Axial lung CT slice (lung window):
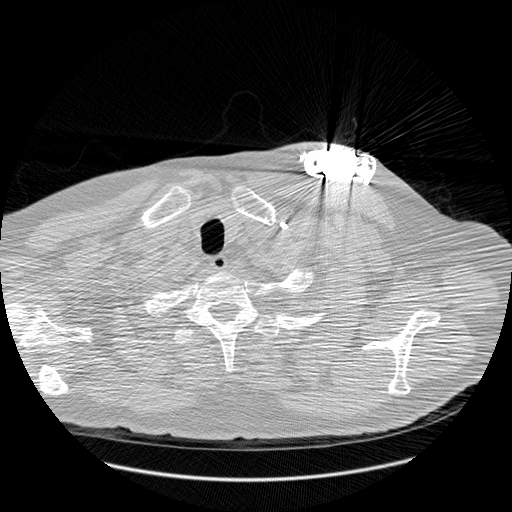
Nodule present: no